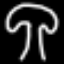
Label: mushroom